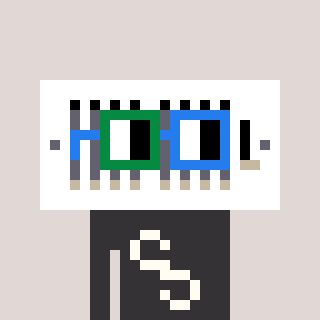
a pixel art character with square green and blue glasses, a vent-shaped head and a grayscale-colored body on a warm background